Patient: sex F, age 31
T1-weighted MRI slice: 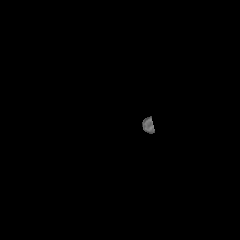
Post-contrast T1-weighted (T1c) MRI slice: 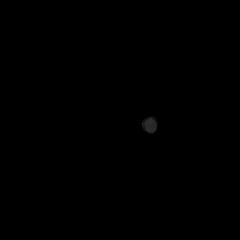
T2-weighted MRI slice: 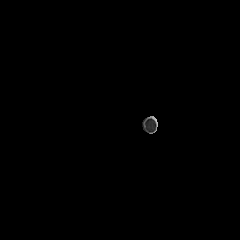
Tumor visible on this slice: no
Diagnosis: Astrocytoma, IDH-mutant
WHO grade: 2